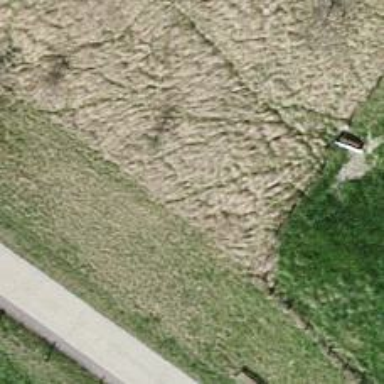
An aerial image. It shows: Brown bench.